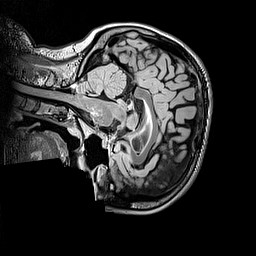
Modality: FLAIR
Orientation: sagittal
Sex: female
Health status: ill
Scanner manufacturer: siemens
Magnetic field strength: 3 T
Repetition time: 5 s
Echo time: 0.388 s